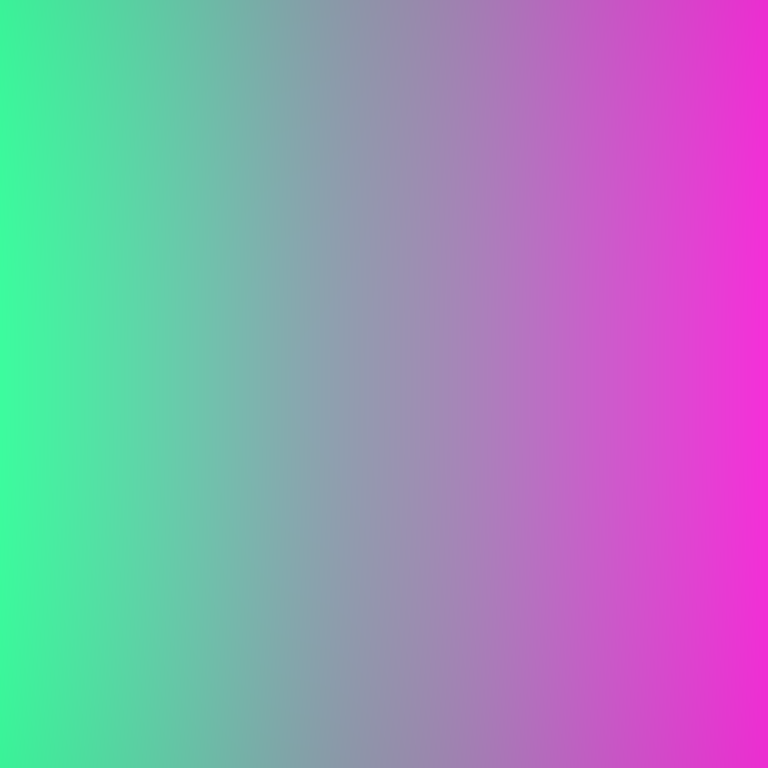
Abstract light effect, smooth gradient from vibrant green to bright magenta, energetic atmosphere, soft blend, no room, no furniture, no objects.